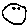
Label: moon